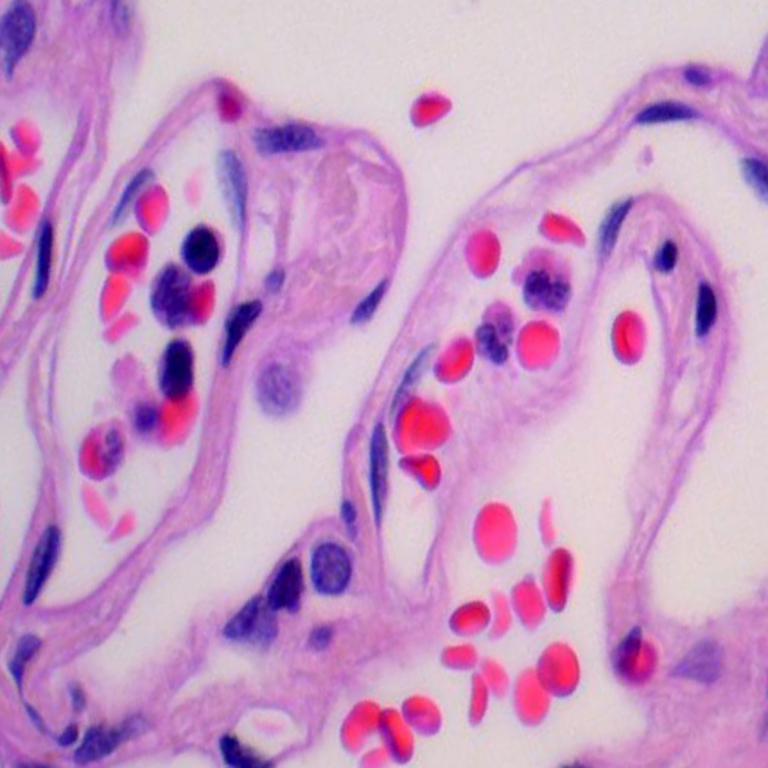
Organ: lung
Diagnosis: benign